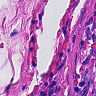
Metastatic tissue present: no